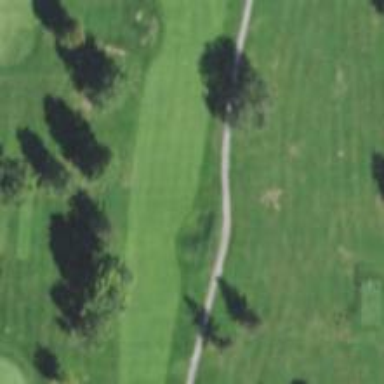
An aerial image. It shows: Golf hole.